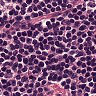
Metastatic tissue present: no